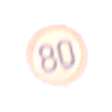
Verkehrszeichen: Geschwindigkeit80
Umgebung: Outdoor, Urban
Tageszeit: Night
Wetter: Overcast
Licht: Artificial
Jahreszeit: Winter
Kontrast: MediumContrast